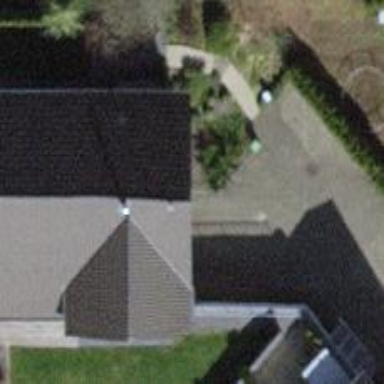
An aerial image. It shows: Detached building with gabled roof.